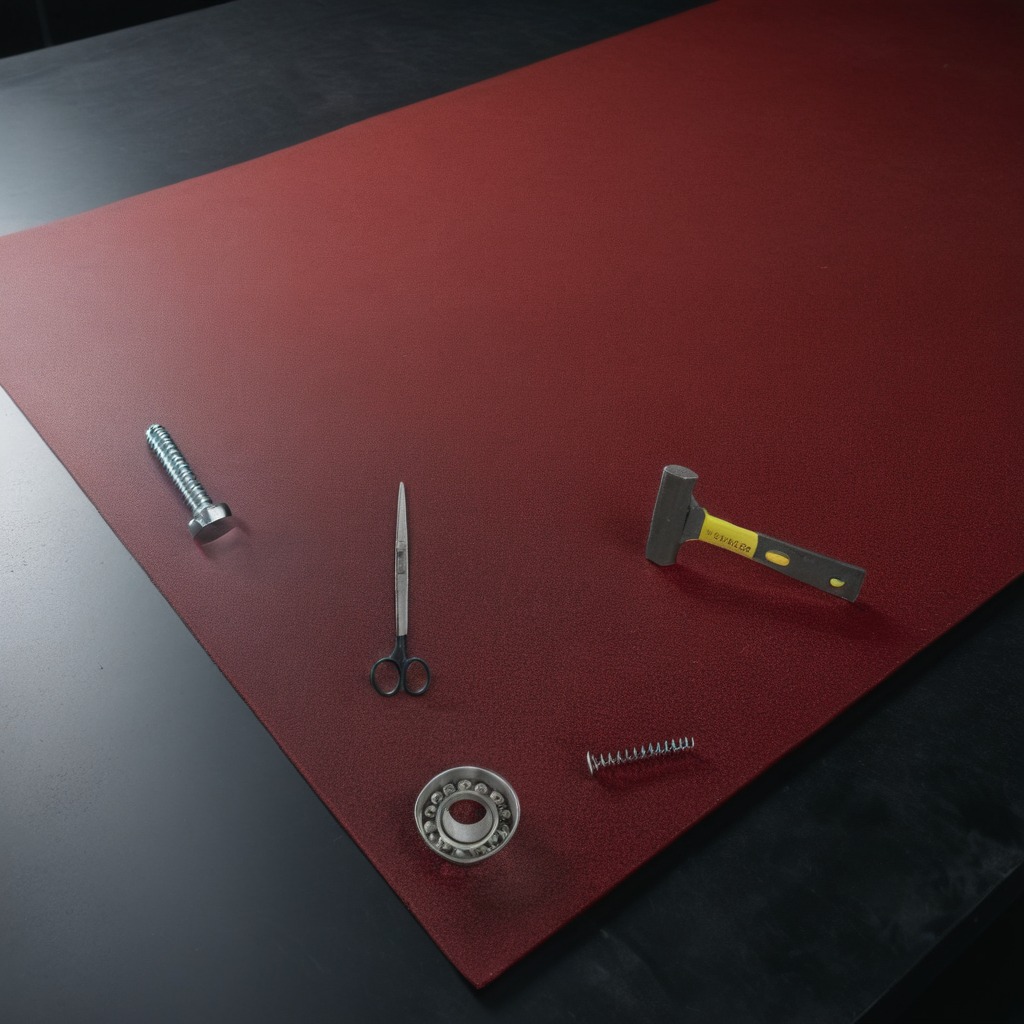
A metal ball bearing, a metal machine screw, a hammer, a coiled metal spring, and a pair of scissors are lying on a clean granite tabletop covered with a red rubber mat inside a workshop at night.